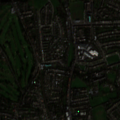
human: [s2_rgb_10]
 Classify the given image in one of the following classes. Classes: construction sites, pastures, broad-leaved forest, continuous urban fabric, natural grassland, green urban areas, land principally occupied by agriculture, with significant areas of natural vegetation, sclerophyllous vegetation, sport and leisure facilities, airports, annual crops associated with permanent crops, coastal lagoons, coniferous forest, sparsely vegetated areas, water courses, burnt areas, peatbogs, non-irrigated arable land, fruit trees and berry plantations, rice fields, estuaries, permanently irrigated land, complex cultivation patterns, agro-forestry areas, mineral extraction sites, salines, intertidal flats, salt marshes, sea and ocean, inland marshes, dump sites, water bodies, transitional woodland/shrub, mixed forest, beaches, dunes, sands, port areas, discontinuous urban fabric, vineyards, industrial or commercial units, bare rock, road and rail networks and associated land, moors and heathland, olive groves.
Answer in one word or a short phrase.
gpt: discontinuous urban fabric, sport and leisure facilities